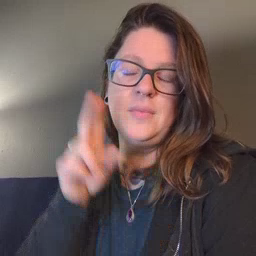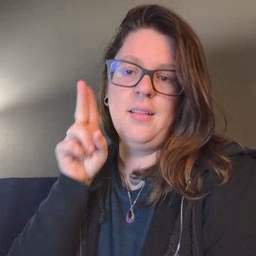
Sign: uncle